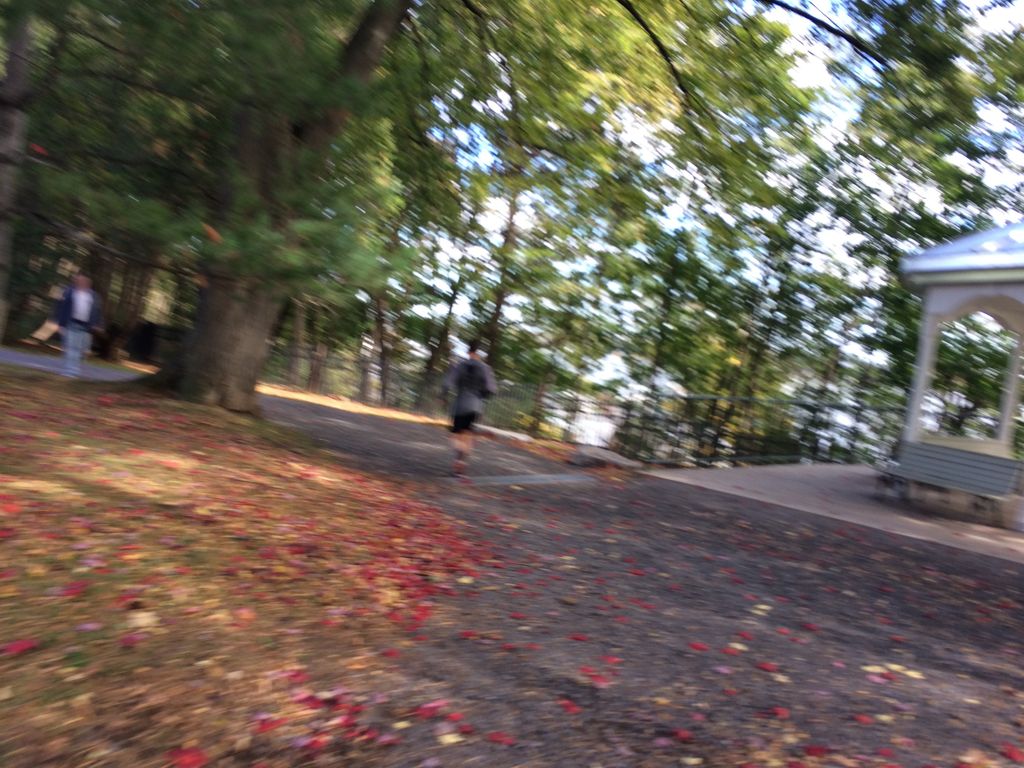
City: quebec_city